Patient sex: F
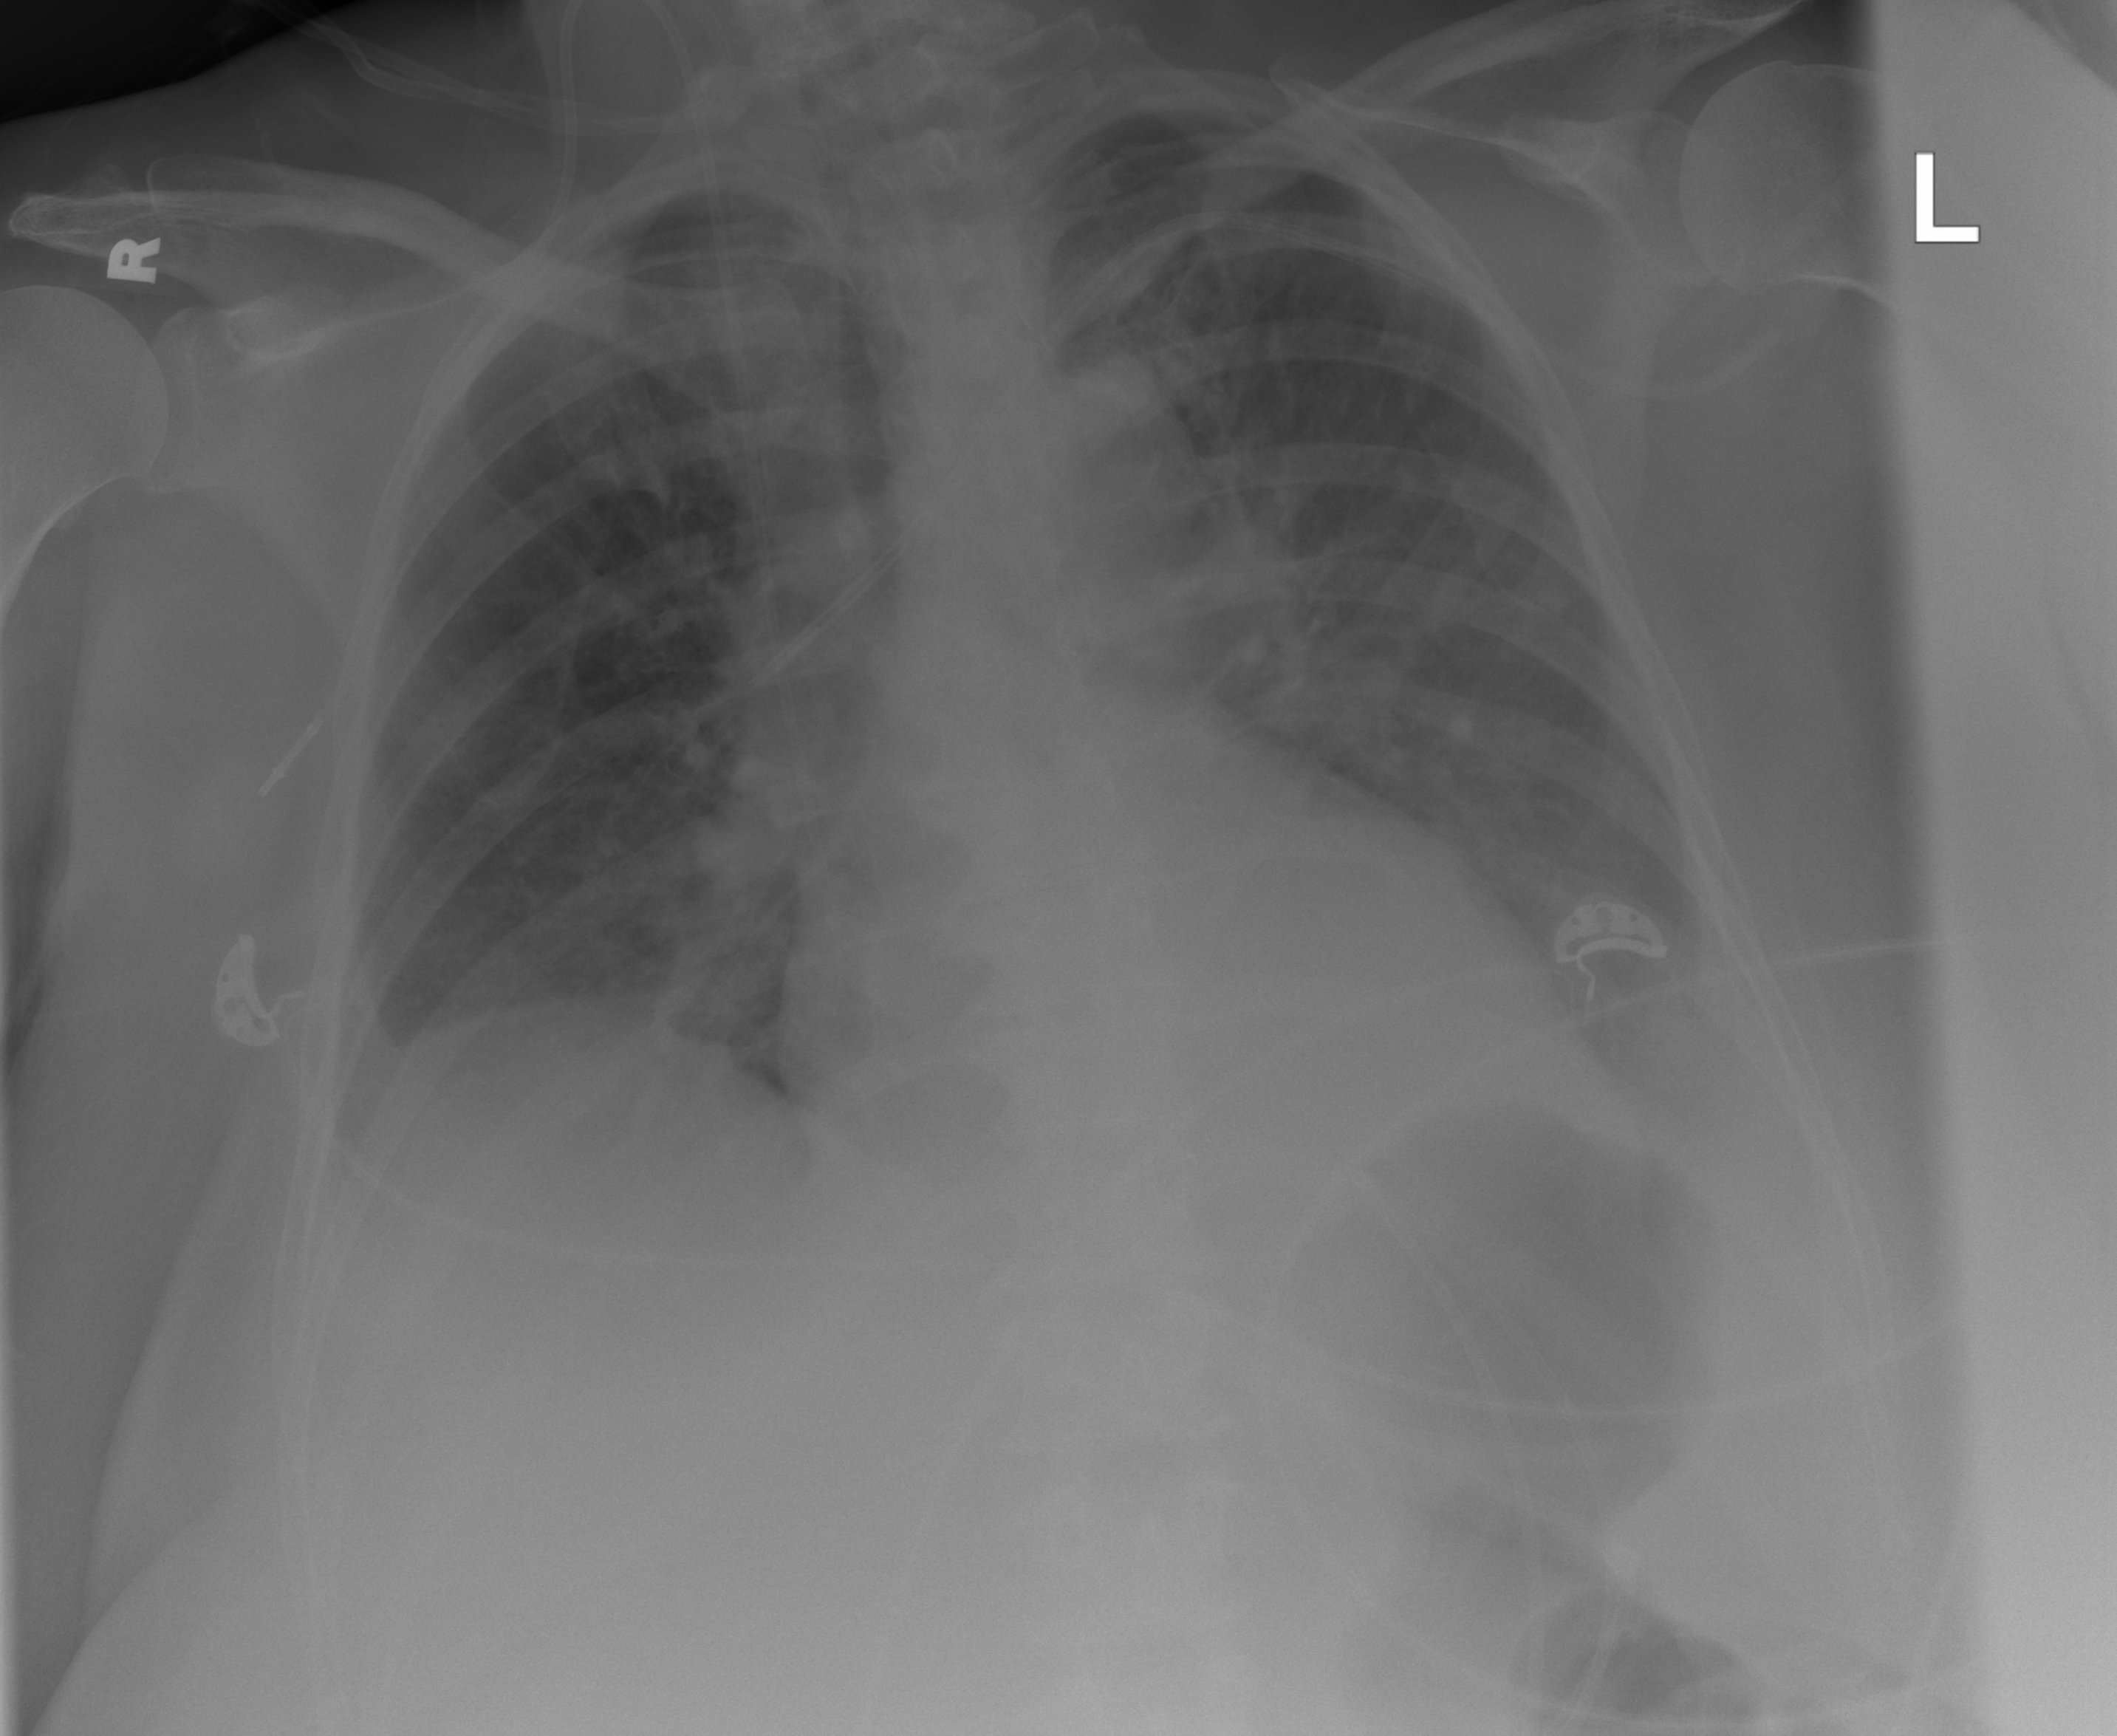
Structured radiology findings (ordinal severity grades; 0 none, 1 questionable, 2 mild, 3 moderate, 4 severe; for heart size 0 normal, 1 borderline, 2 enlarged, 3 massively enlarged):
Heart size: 2
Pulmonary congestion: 2
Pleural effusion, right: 0
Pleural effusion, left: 2
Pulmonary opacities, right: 0
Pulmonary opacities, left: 0
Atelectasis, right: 0
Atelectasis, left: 2